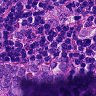
Metastatic tissue present: yes